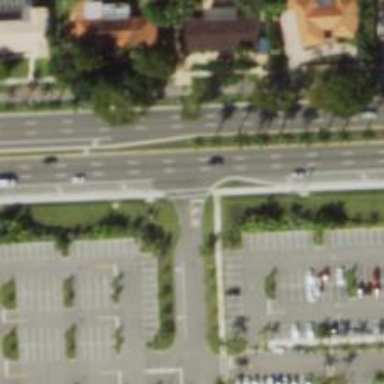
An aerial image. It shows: Asphalt footway with uncontrolled crossing. The crossing has lines markings.